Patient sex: M
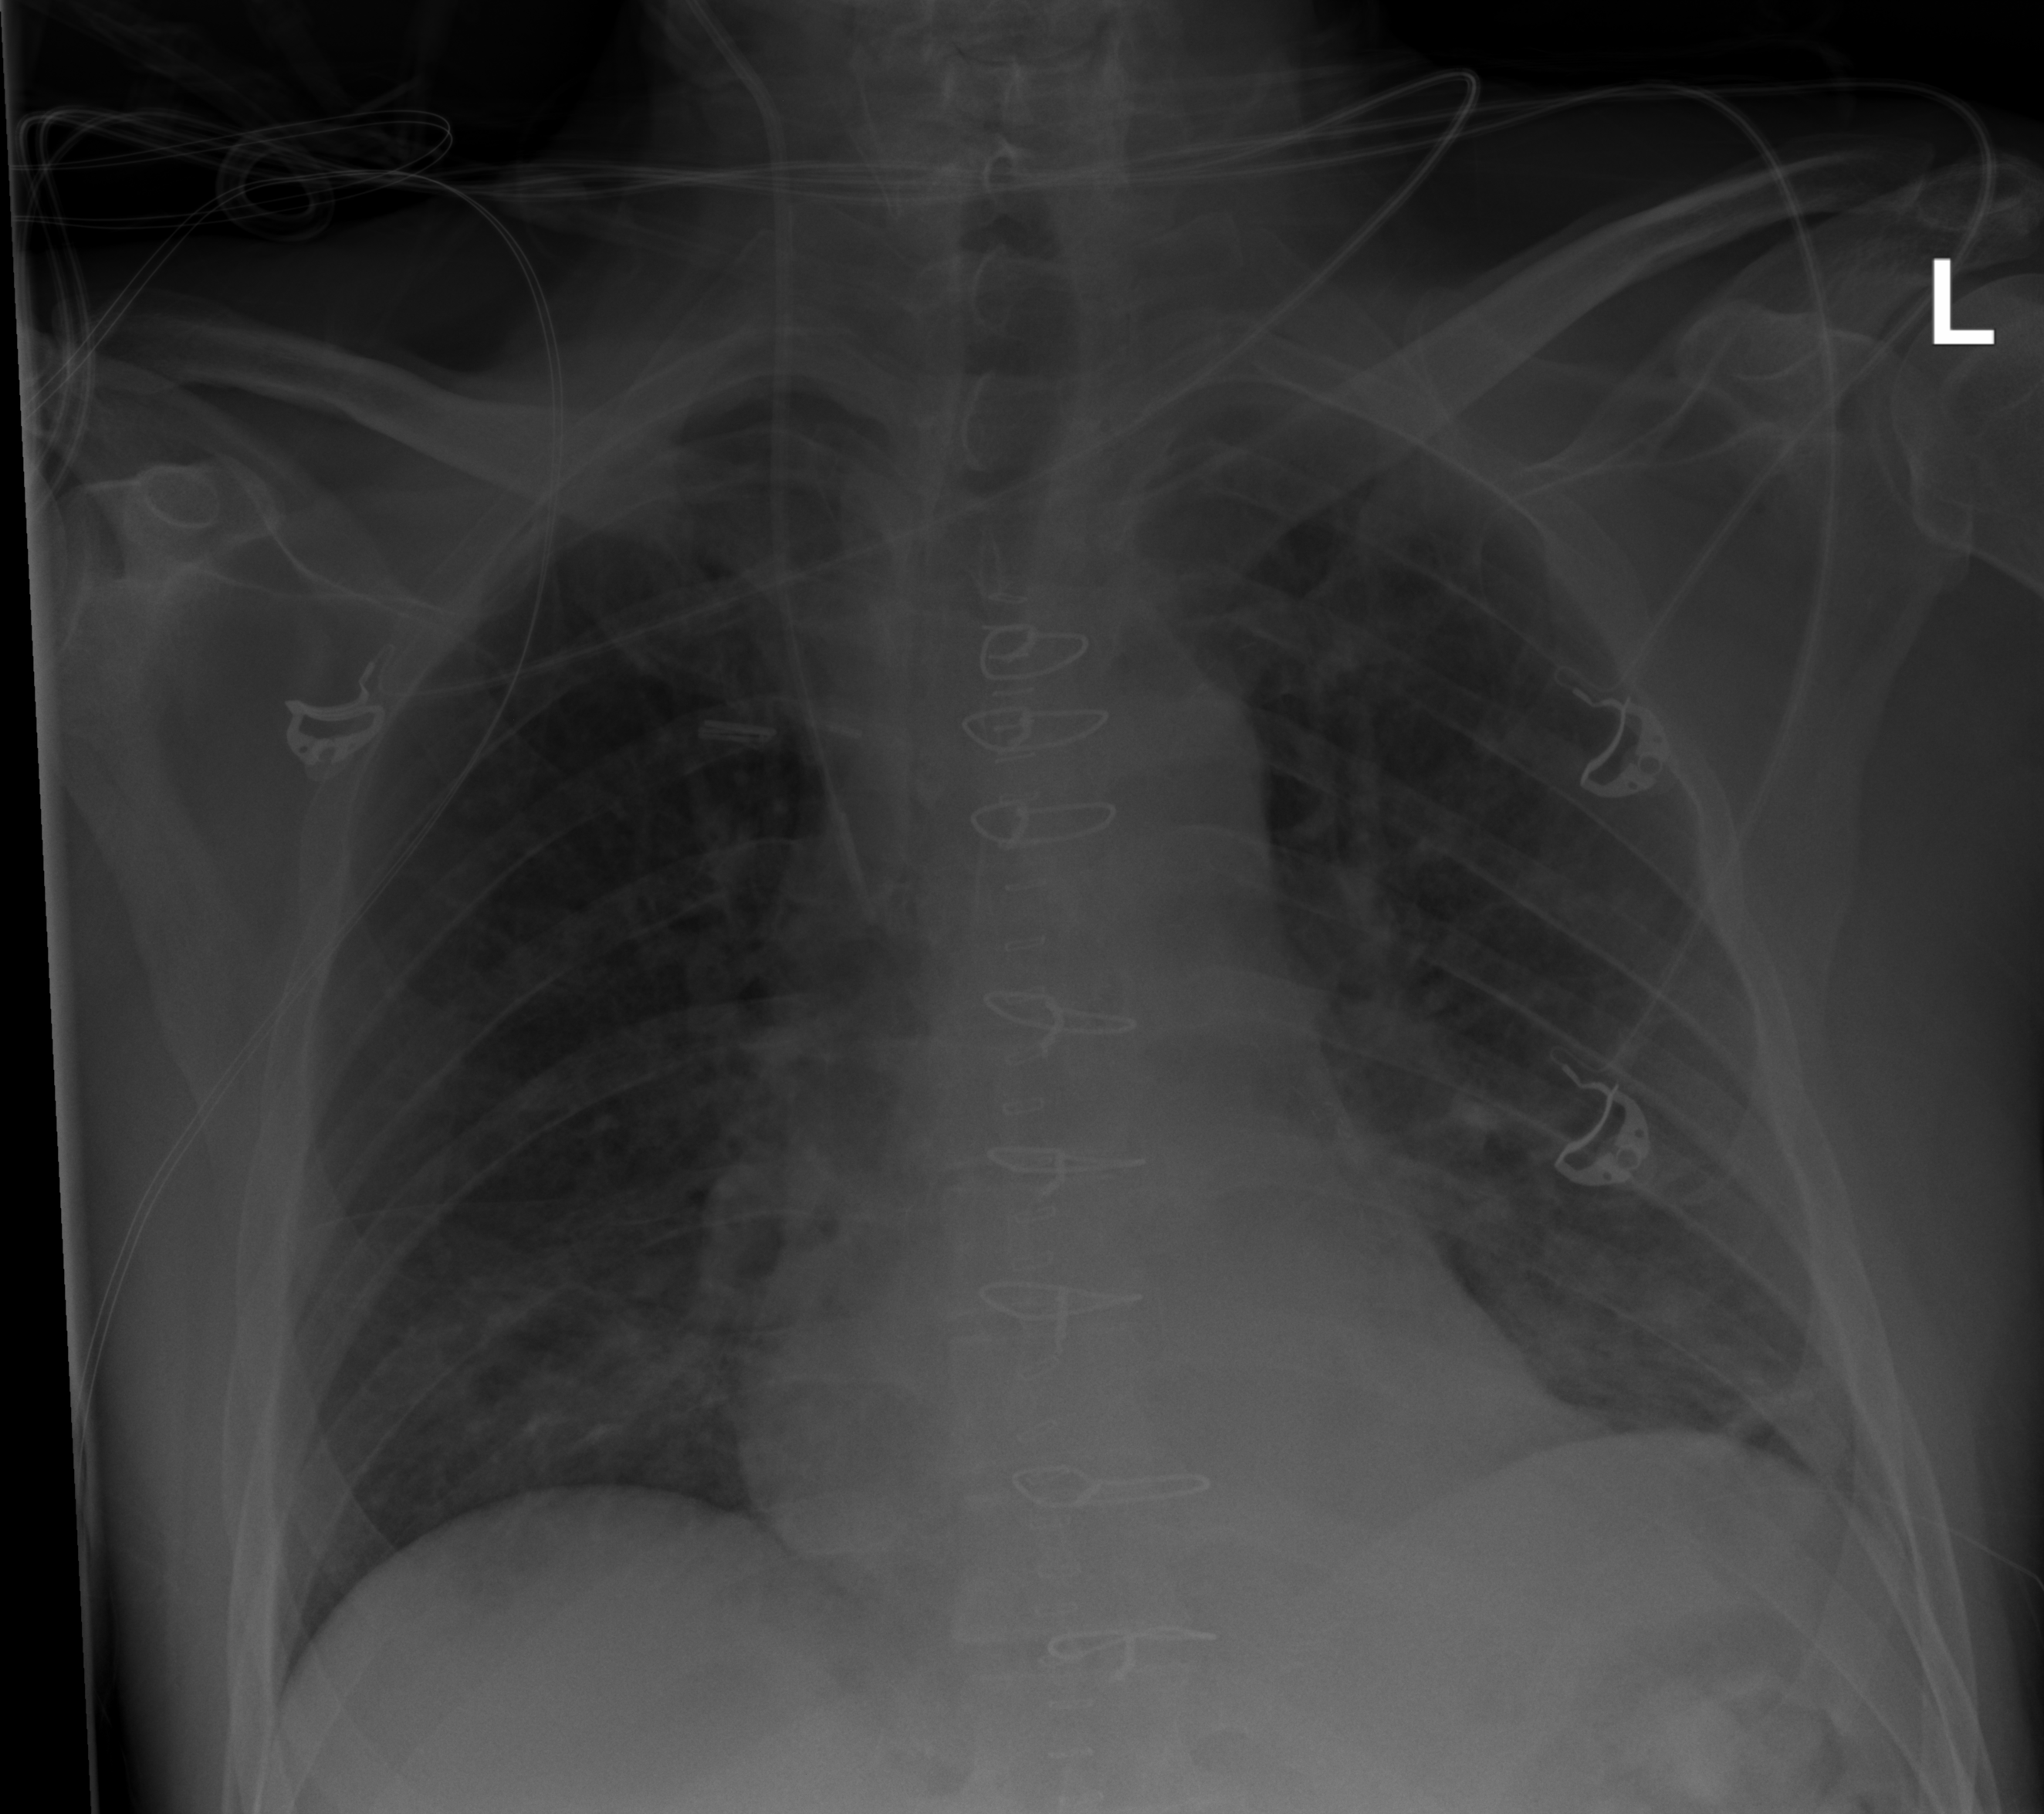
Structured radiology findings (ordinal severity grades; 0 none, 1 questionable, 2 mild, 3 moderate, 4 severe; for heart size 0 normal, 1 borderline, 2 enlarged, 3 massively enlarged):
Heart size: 0
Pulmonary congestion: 2
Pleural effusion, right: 0
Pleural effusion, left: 1
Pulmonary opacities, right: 1
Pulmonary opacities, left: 2
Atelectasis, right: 2
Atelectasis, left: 2